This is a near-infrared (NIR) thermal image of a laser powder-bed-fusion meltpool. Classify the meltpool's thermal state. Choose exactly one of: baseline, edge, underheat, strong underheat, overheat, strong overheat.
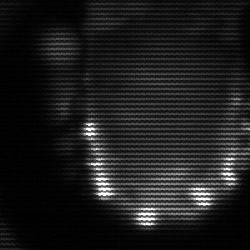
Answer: baseline